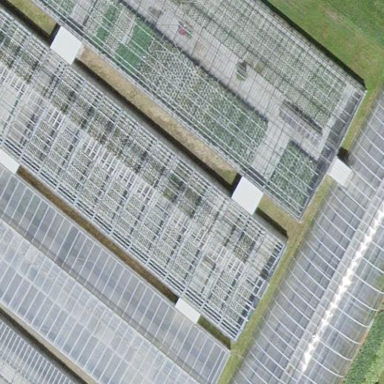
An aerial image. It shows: Greenhouse.